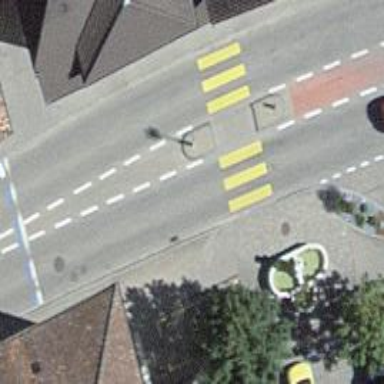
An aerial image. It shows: Zebra crossing on the road.